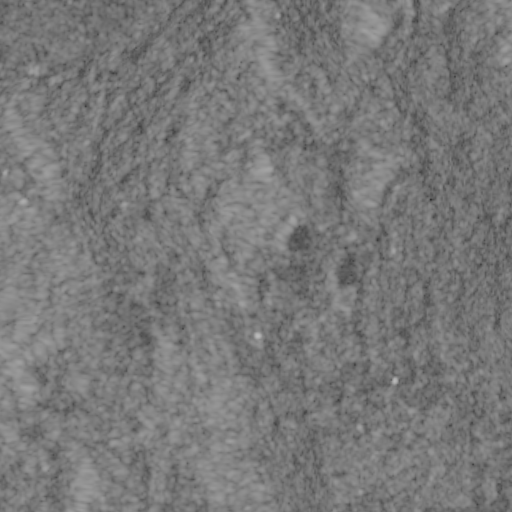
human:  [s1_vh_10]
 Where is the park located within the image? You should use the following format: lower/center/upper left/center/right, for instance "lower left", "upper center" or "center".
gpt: The park is located in the lower right of the image.
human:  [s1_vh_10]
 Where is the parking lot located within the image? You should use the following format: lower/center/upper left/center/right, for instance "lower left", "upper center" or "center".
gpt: The parking lot is located in the lower left of the image.
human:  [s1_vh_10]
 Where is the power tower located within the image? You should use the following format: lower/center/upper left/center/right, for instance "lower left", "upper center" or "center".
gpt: The power tower is located in the upper left of the image.
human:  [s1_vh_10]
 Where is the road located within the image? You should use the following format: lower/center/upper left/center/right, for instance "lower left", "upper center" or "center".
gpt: There is no road in the image.

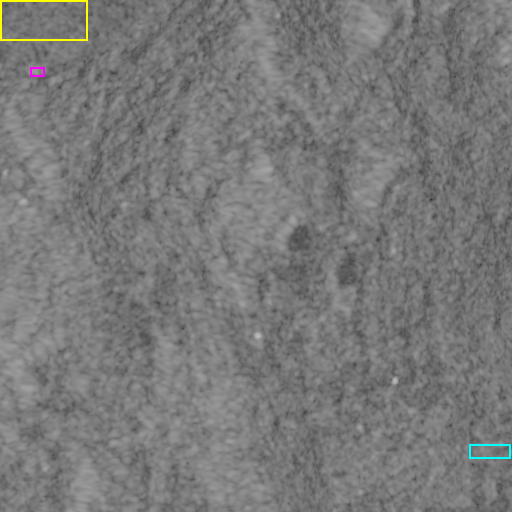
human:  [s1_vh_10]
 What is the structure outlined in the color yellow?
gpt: The structure outlined in yellow is a crop field.
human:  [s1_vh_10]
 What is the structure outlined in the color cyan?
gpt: The structure outlined in cyan is a park.
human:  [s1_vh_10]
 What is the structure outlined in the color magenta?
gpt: The structure outlined in magenta is a building.
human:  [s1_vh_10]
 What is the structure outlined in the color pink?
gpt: There is no pink outline.